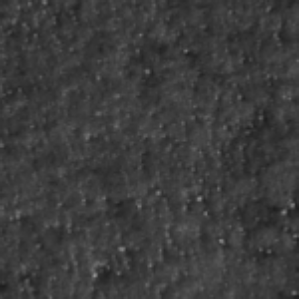
Label: frost